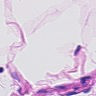
Metastatic tissue present: no